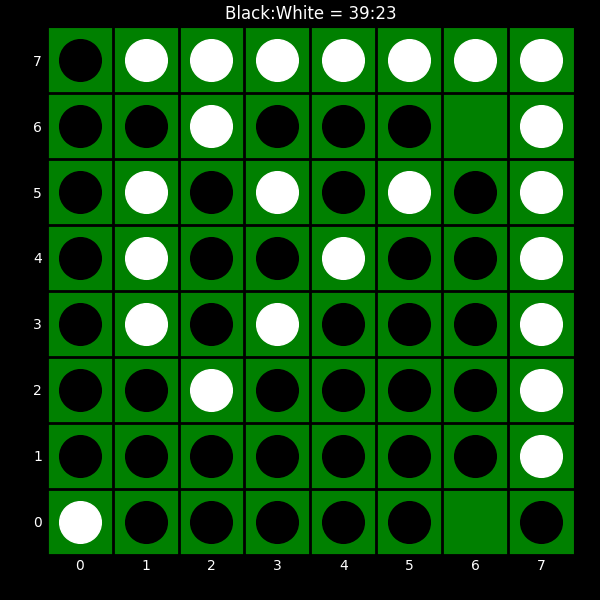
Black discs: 39
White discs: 23